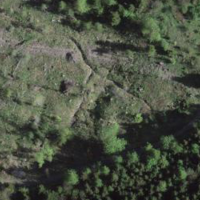
EUNIS habitat code: 43
Species observed at this site:
Petasites albus